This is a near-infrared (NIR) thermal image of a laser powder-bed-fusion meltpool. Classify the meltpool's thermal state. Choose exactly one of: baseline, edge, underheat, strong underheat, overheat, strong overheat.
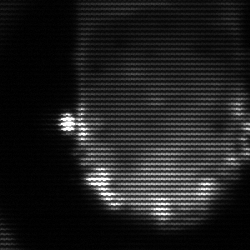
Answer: baseline